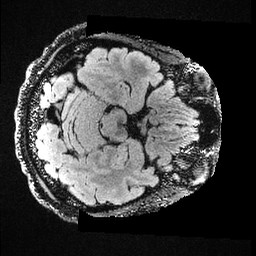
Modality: FLAIR
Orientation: axial
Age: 37
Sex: male
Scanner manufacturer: ge
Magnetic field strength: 3 T
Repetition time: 4.802 s
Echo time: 0.1169 s